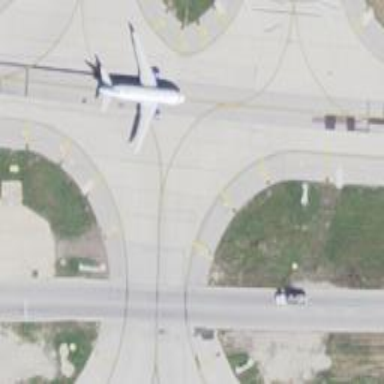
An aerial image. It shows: Image of taxiway at airport.